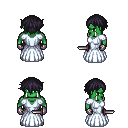
a pixel art fantasy rpg character, male body template, orc, green skin, underdress, robe skirt, raven short bangs hairstyle, metal gloves, dagger, four views (front, back, left, right), 2x2 character sprite sheet, small pixel art, hard edges, no anti-aliasing